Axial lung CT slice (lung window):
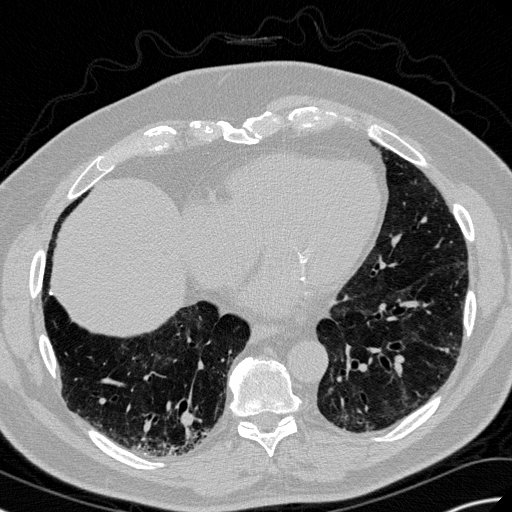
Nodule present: no